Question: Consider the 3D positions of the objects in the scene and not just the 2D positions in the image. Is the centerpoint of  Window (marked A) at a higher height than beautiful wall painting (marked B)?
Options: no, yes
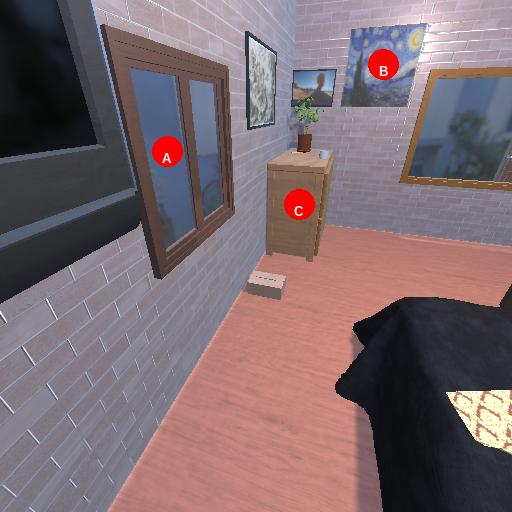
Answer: no